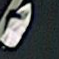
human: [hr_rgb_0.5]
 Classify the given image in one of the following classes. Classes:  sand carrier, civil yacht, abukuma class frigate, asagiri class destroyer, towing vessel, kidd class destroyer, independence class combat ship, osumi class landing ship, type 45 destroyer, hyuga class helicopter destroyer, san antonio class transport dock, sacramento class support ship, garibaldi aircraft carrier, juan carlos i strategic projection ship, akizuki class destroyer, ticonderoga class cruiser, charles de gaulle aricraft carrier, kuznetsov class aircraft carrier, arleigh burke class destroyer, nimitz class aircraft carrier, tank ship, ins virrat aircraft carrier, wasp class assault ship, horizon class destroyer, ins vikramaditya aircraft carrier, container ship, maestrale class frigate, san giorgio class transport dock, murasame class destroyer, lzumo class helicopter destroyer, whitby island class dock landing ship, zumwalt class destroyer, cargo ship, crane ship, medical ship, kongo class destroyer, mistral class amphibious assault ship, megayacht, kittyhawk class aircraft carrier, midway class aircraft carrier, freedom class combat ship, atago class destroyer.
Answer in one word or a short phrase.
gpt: Civil yacht